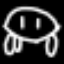
Label: frog